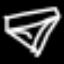
Label: diamond